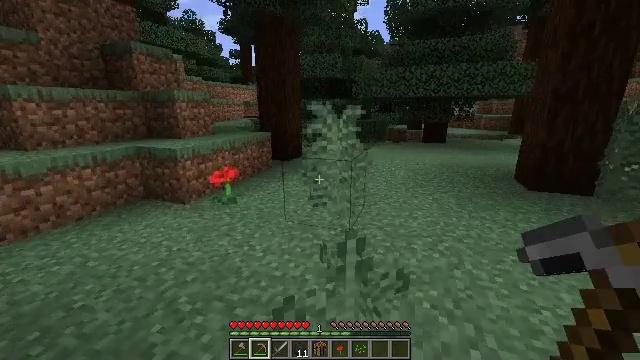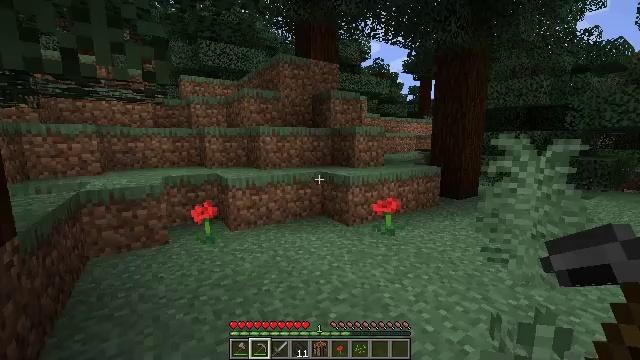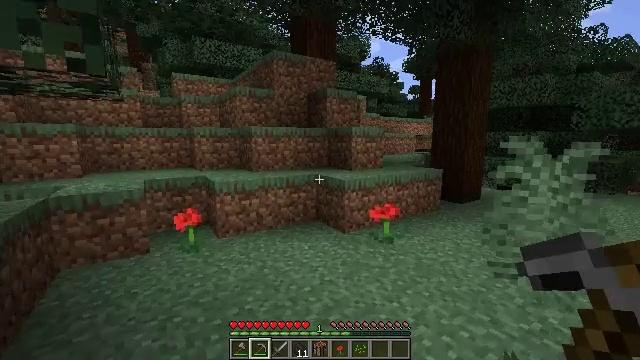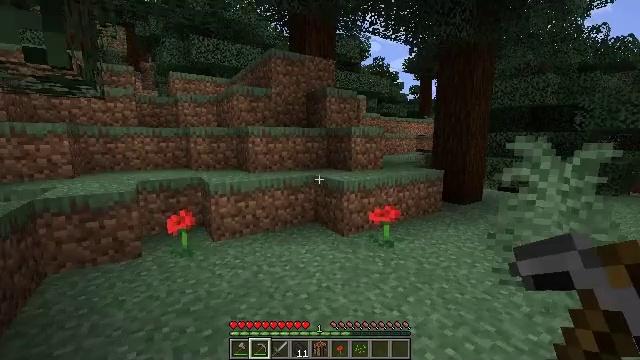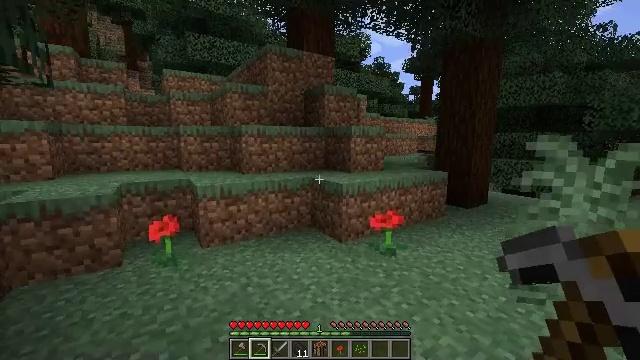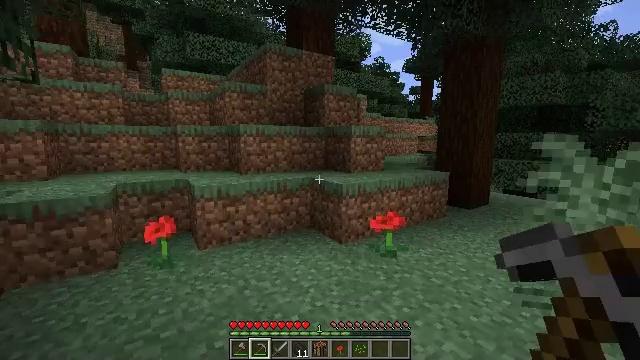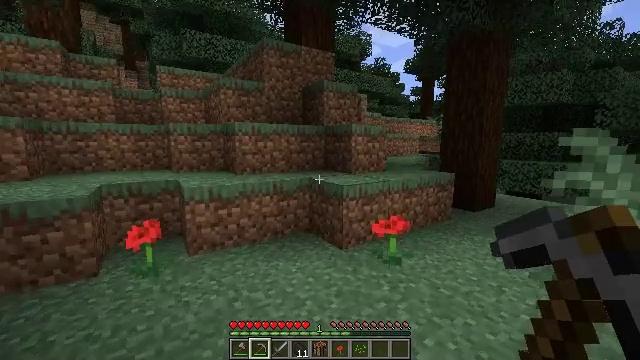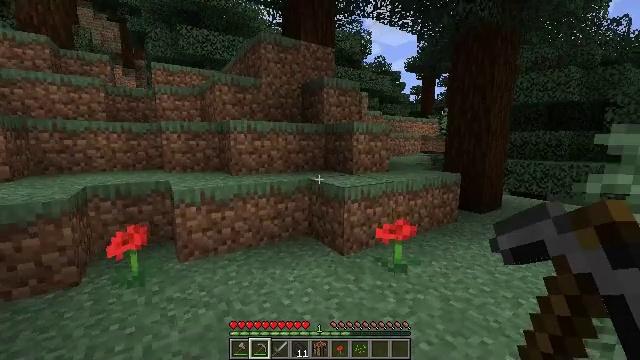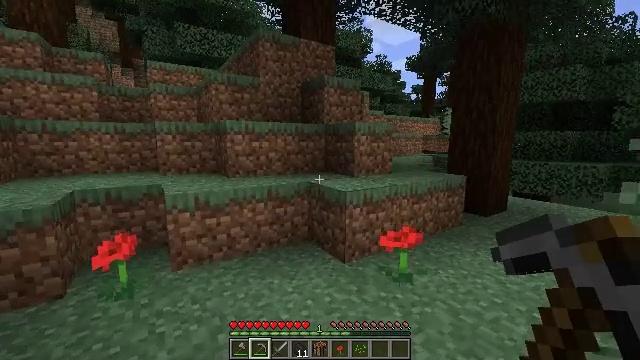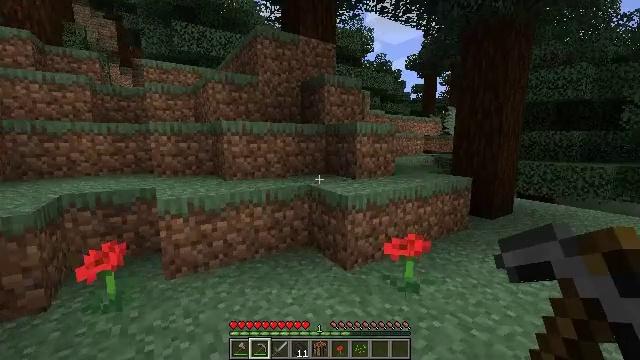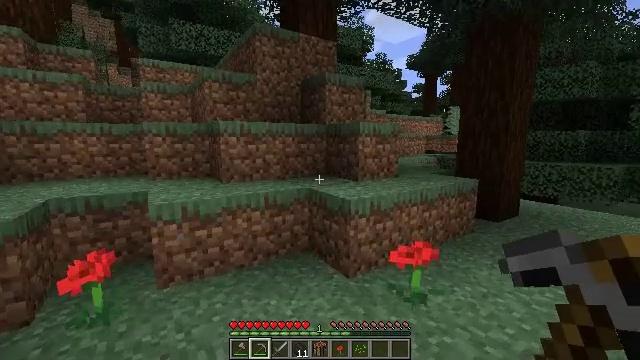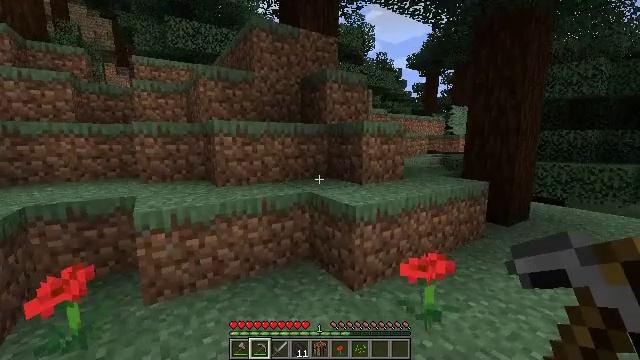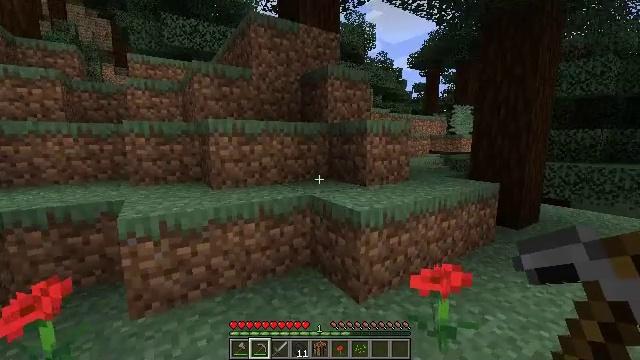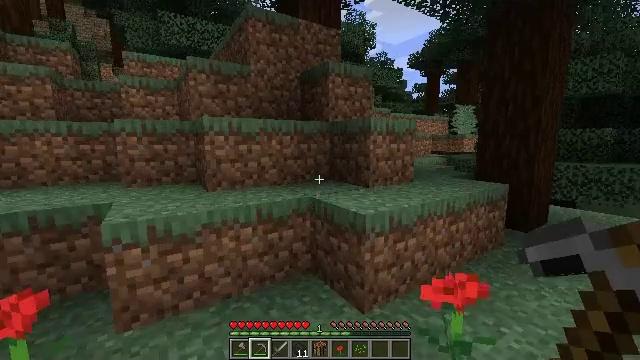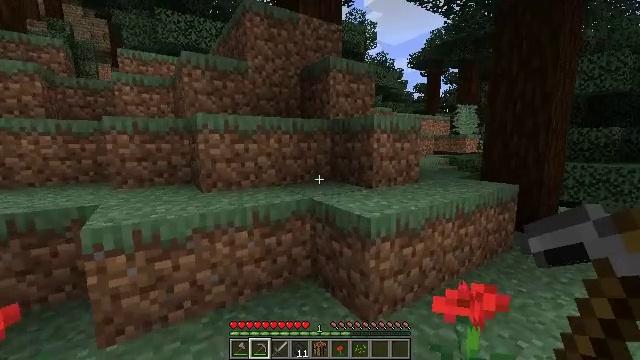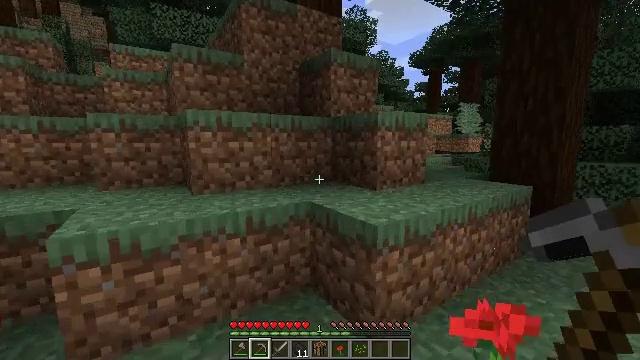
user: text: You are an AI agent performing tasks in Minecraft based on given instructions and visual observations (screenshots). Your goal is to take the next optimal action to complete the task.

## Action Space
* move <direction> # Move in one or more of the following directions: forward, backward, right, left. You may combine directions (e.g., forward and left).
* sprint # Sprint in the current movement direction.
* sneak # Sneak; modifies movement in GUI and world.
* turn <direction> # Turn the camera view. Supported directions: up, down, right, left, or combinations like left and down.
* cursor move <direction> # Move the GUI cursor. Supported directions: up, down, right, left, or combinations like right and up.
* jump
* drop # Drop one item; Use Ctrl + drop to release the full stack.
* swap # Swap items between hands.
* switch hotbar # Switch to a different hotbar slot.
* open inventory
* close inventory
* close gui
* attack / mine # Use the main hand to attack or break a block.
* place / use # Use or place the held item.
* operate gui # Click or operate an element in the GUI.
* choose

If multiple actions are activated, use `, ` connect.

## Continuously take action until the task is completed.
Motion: motion action
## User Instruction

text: Remove the large fern from the terrain.
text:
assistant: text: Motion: move forward, turn left and up
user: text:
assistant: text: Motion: move forward
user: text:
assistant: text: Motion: move forward
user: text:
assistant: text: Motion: move forward
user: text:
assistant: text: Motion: move forward
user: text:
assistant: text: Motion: move forward
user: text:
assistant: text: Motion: move forward
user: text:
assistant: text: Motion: move forward
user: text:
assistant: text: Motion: move forward
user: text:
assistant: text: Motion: move forward
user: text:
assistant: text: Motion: move forward
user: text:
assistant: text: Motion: move forward
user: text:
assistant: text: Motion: move forward
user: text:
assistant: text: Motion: move forward
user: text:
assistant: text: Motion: move forward
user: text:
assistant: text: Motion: move forward
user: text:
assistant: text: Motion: move forward, turn left and up
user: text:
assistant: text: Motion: move forward, turn left and up
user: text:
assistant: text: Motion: move forward, turn left
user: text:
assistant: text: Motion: move forward, turn left
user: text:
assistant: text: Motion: move forward, turn left, jump
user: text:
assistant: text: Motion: move forward, jump
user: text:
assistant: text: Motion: move forward, jump
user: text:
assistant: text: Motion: move forward, jump
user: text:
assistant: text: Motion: move forward, jump
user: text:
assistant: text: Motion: move forward
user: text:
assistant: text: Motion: move forward
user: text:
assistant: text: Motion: move forward
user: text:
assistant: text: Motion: move forward
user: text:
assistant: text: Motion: move forward and move left